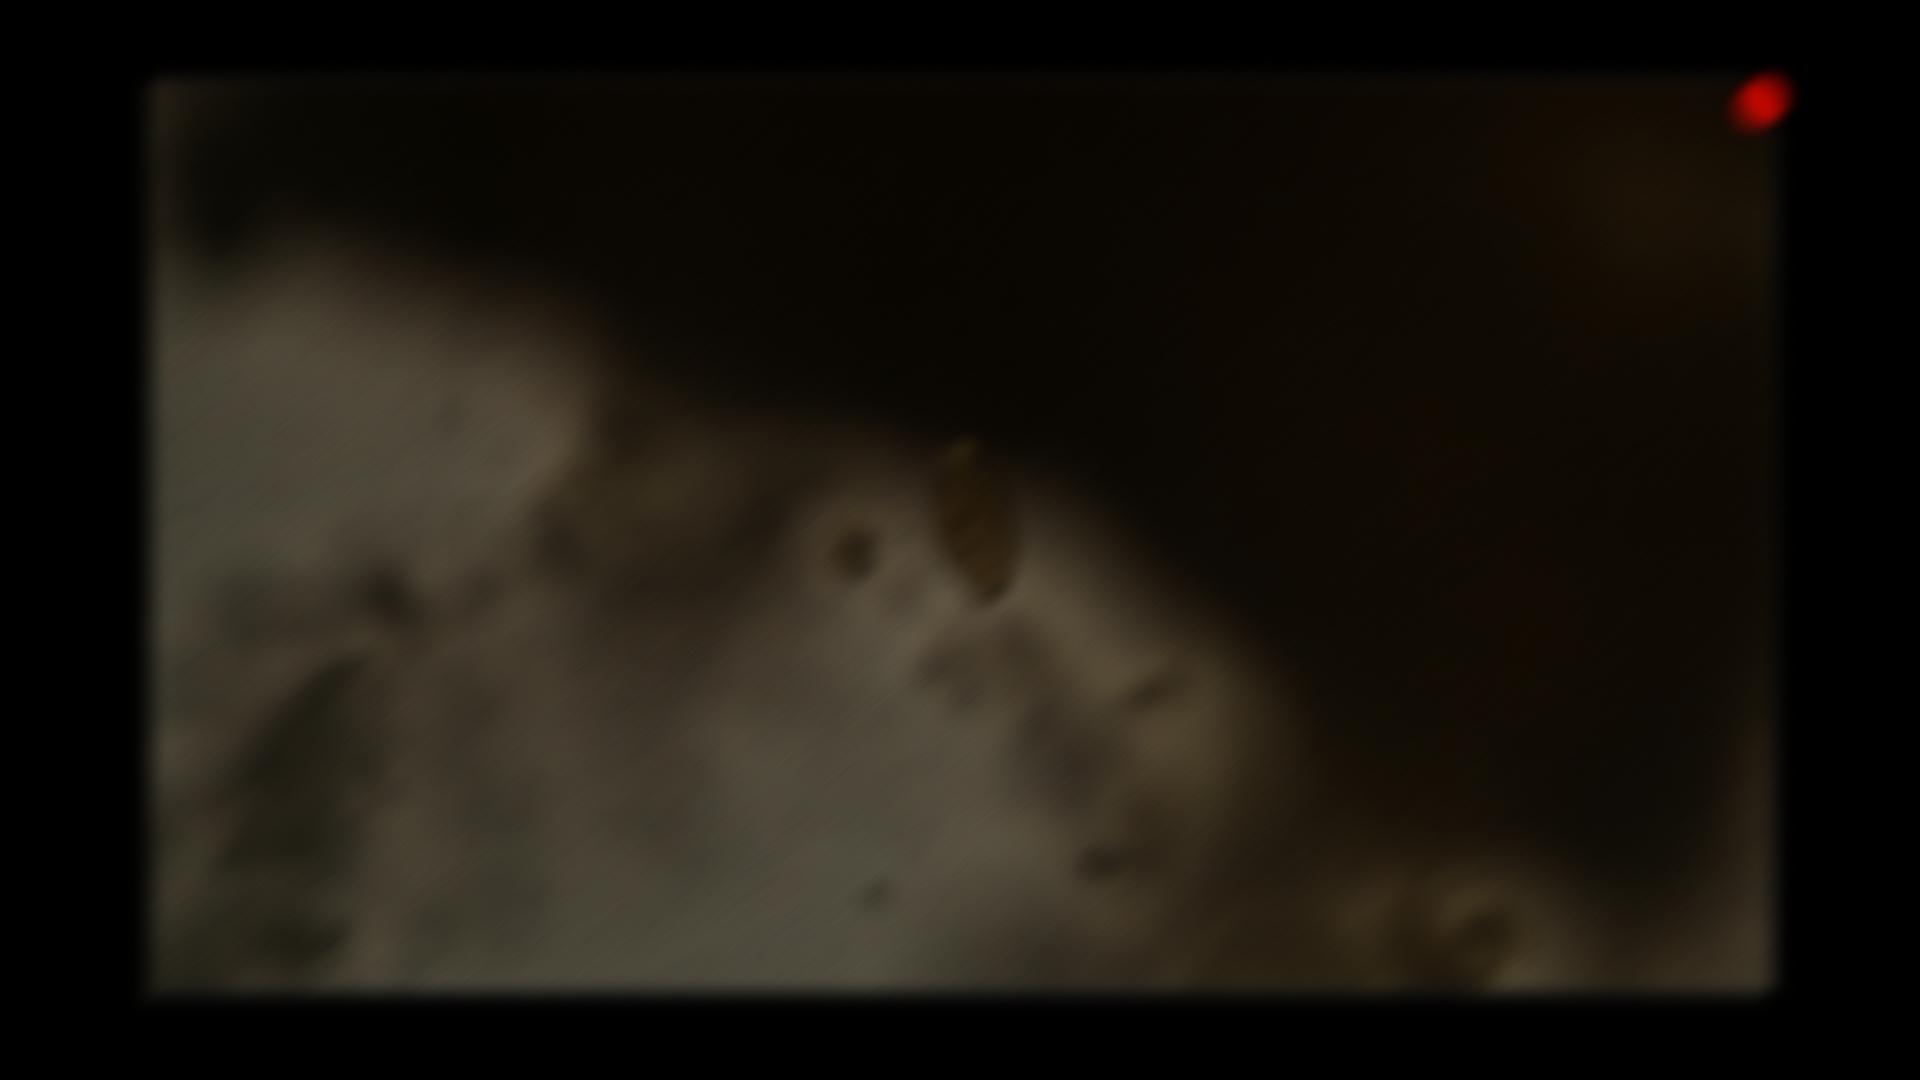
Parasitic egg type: Trichuris trichiura